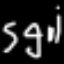
Label: squiggle